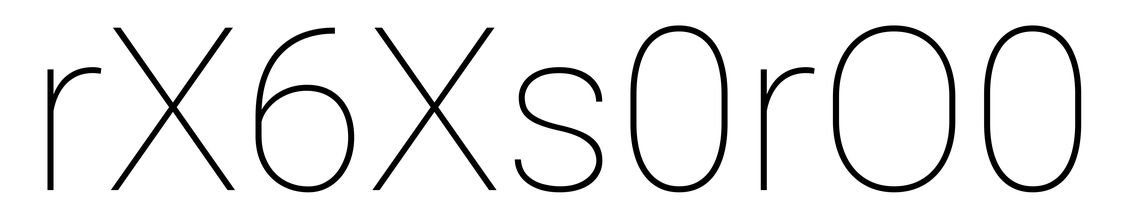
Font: Roboto_Thin